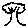
Label: tree